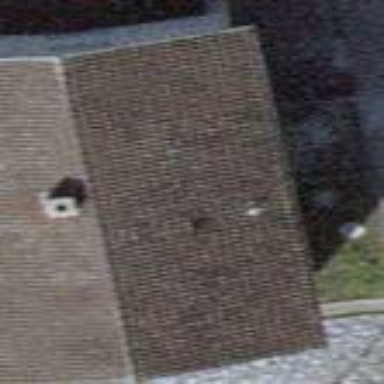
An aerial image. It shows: Simple house.